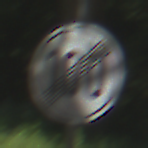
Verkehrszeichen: EndeGeschwindigkeit100
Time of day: Midday
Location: Outdoor (RoadRail)
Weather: Clear
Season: NotSpecified
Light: Natural